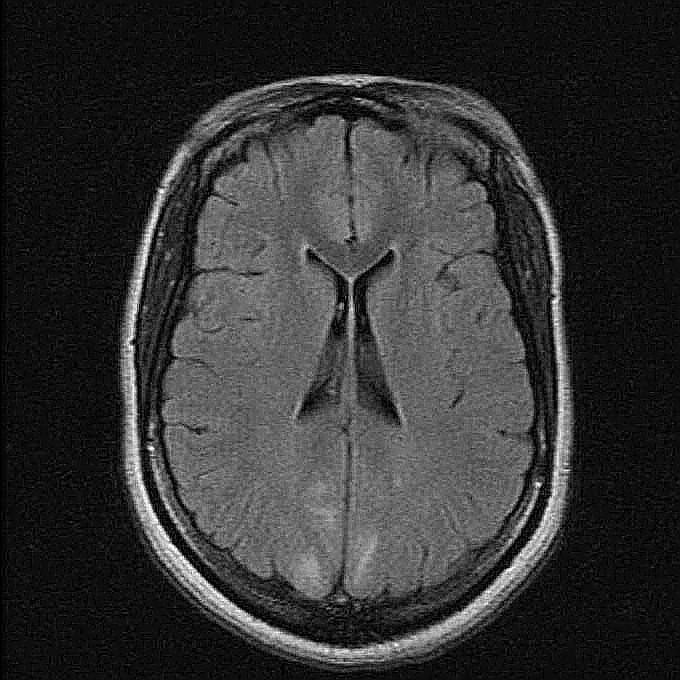
Label: notumor